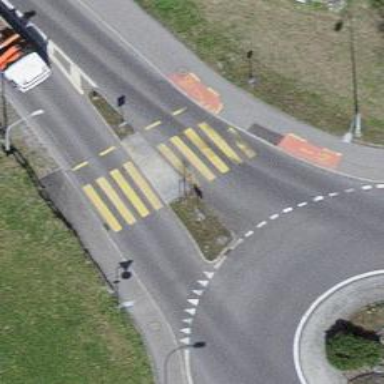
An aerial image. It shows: Kerb serving as barrier.